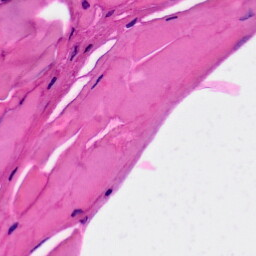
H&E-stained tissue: Skin